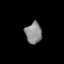
Tissue: lung
Cell type: Others
Senescence score: 0.2394
Nuclear area (px): 340
Mean DAPI intensity: 138.594